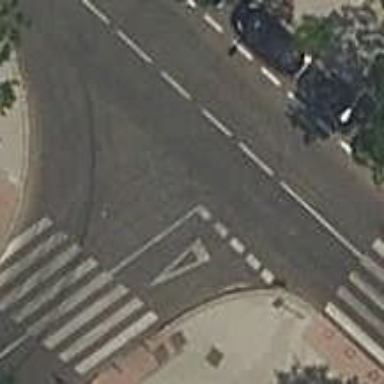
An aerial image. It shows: Road with "give way" sign.